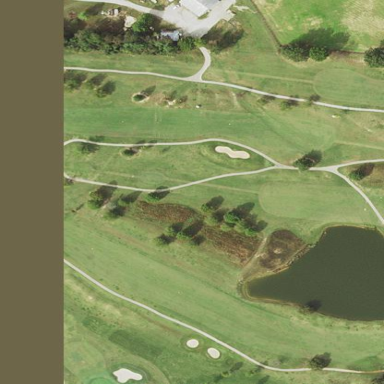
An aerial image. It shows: Golf fairway in the image.